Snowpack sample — Snodgrass Mountain, Crested Butte, Colorado (2/4/25, 12:06 PM MST)
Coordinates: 38.923, -106.968
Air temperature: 35 °F
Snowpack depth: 80 cm
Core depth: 70 cm
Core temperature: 32 °F
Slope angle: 14°, slope face: 78°
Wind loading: low
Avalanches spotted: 0
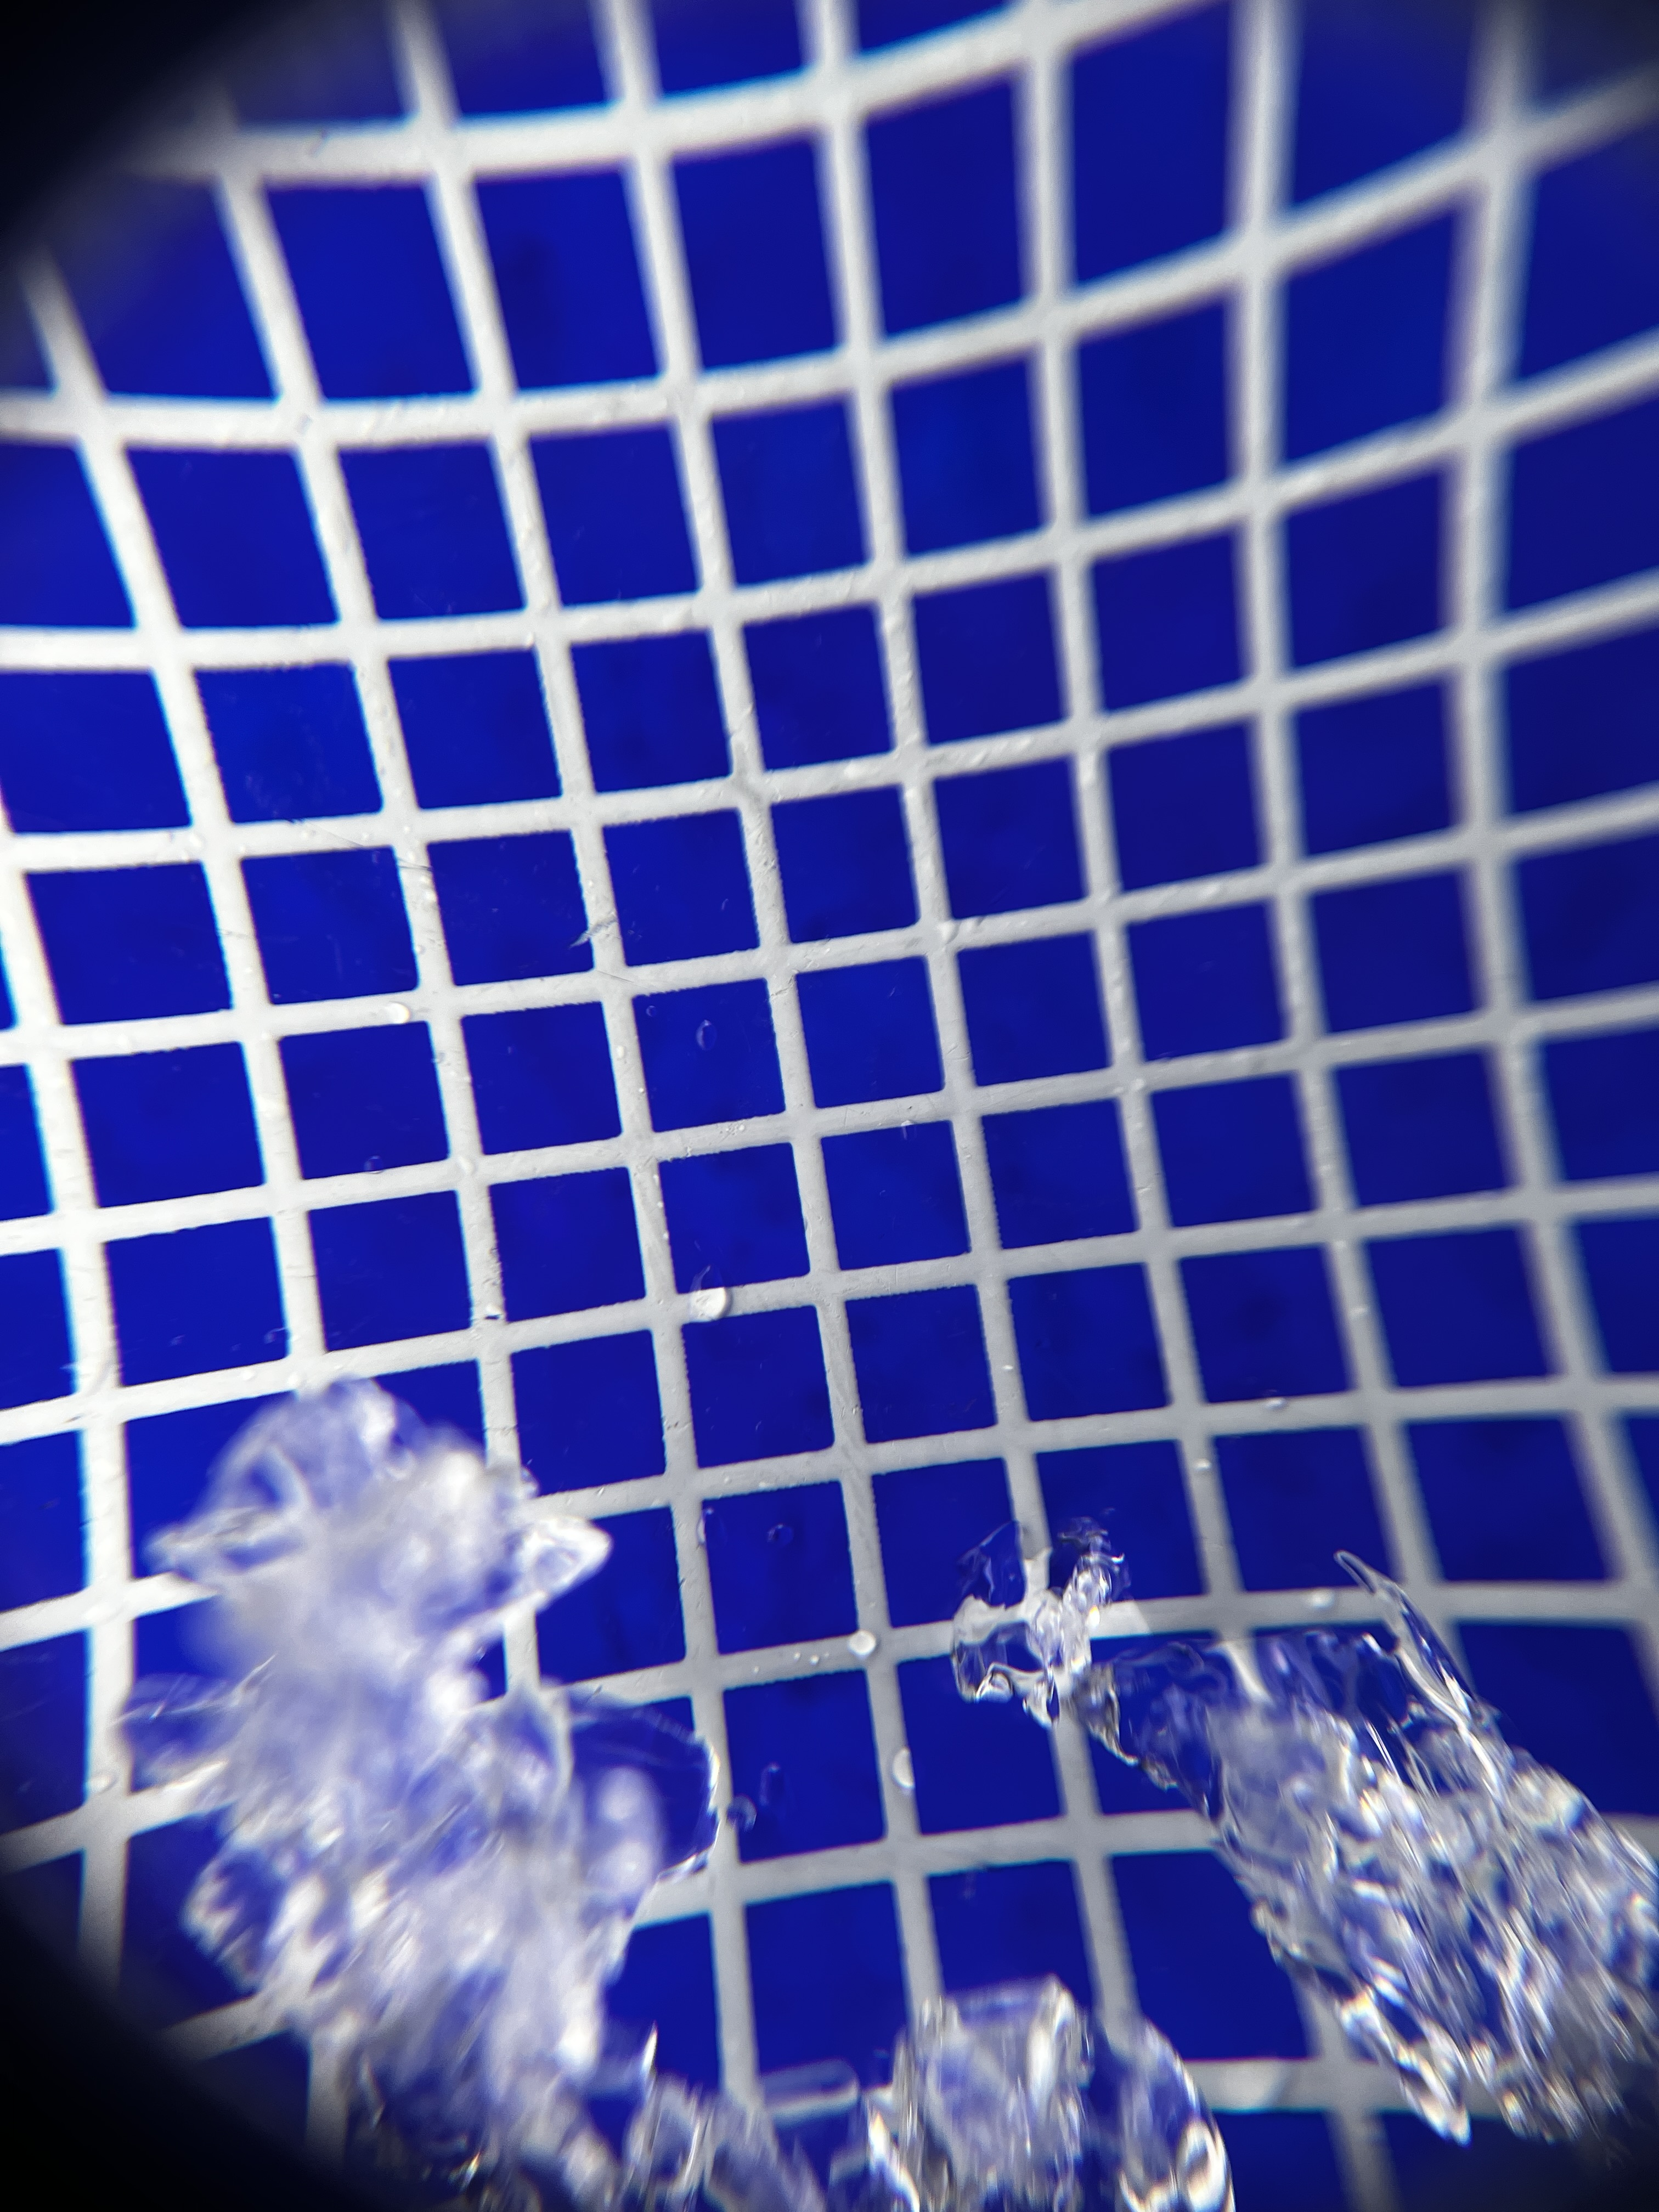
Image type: magnified_profile
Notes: No avalanches nearby, unusually warm weather for the last month reported by residents, Collected 25 yards from treeline